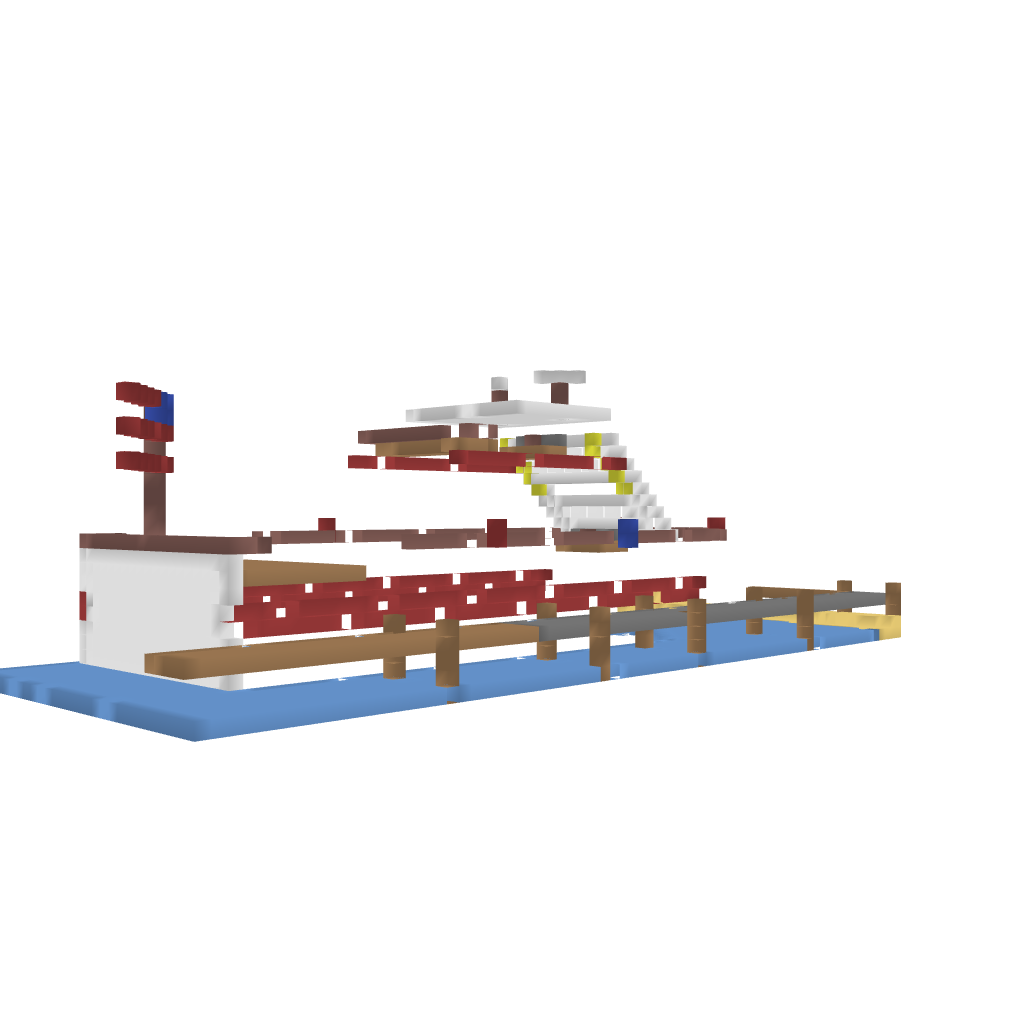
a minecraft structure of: medium size yacht bad low quality